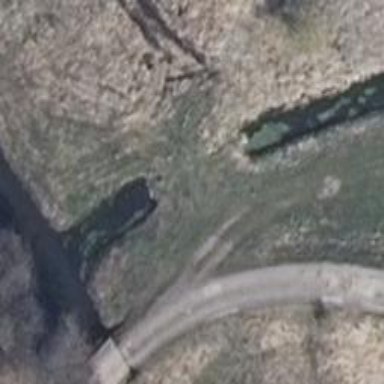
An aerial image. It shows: Culvert tunnel.